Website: home-depot
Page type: customer-info-address
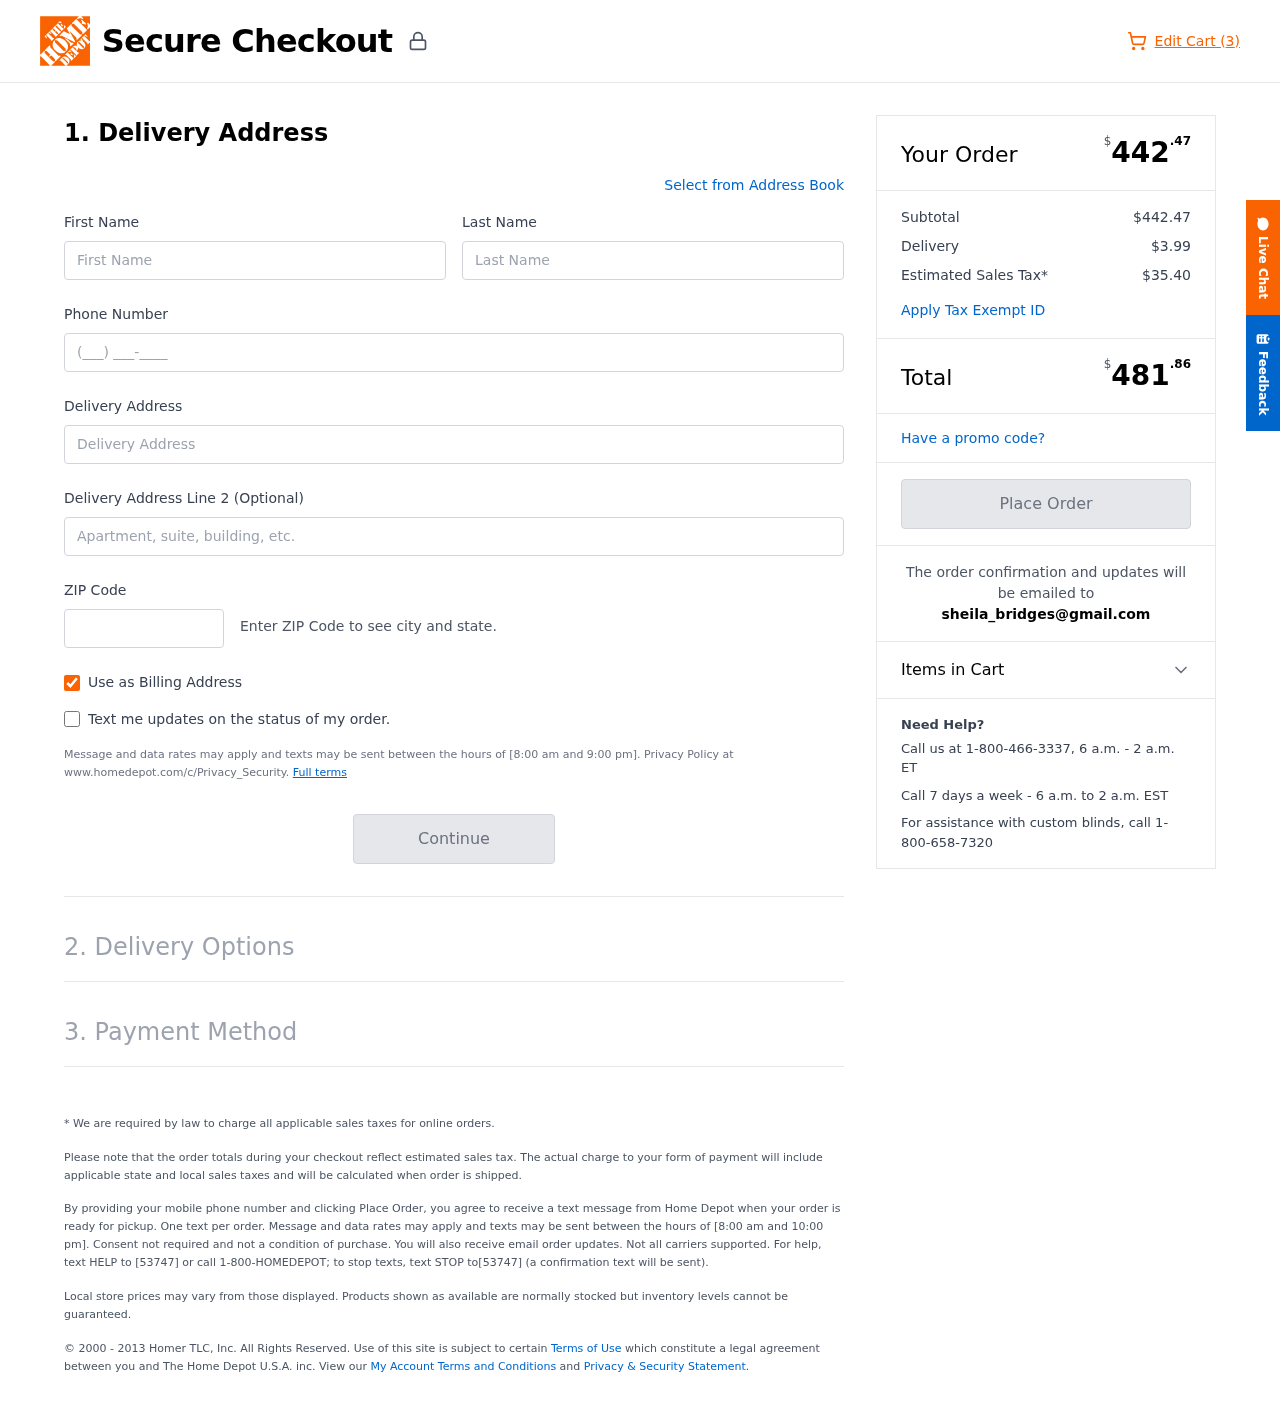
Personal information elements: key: PII_EMAIL
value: sheila_bridges@gmail.com
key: PII_FIRSTNAME
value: Sheila
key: PII_LASTNAME
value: Bridges
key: PII_PHONE
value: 8298682532
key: PII_POSTCODE
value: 37766
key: PII_STREET
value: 465 Benson Junction Apt. 710
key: PII_STREET2
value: Suite 243
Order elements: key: ORDER_NUM_ITEMS
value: Edit Cart (3)
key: ORDER_SUBTOTAL_HEADER
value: $442.47
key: ORDER_SUBTOTAL
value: $442.47
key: ORDER_SHIPPING_COST
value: $3.99
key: ORDER_TAX
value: $35.40
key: ORDER_TOTAL2
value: $481.86